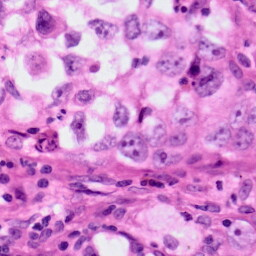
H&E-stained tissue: Lung